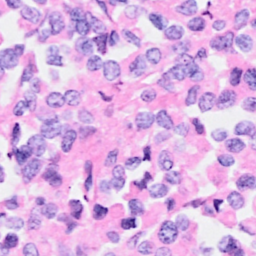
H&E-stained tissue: Breast